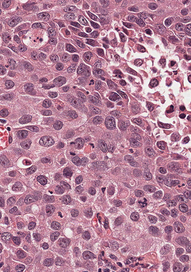
Tumor epithelial tissue: yes
Tumor-associated stroma tissue: no
Normal tissue: no